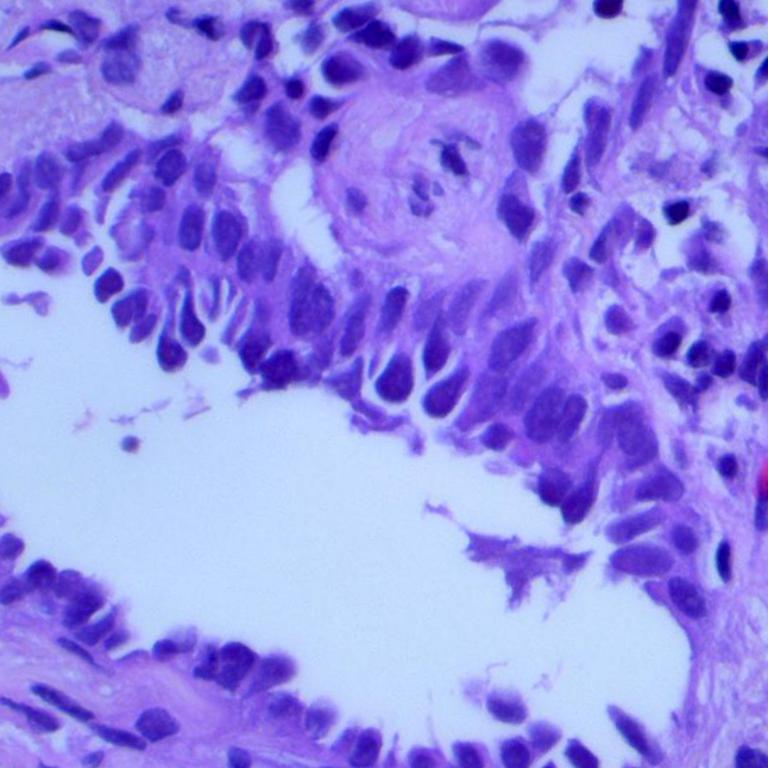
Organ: lung
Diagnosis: adenocarcinomas